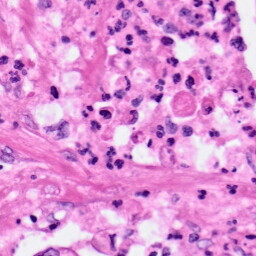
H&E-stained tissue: Pancreatic